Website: lowes
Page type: newsletter-management
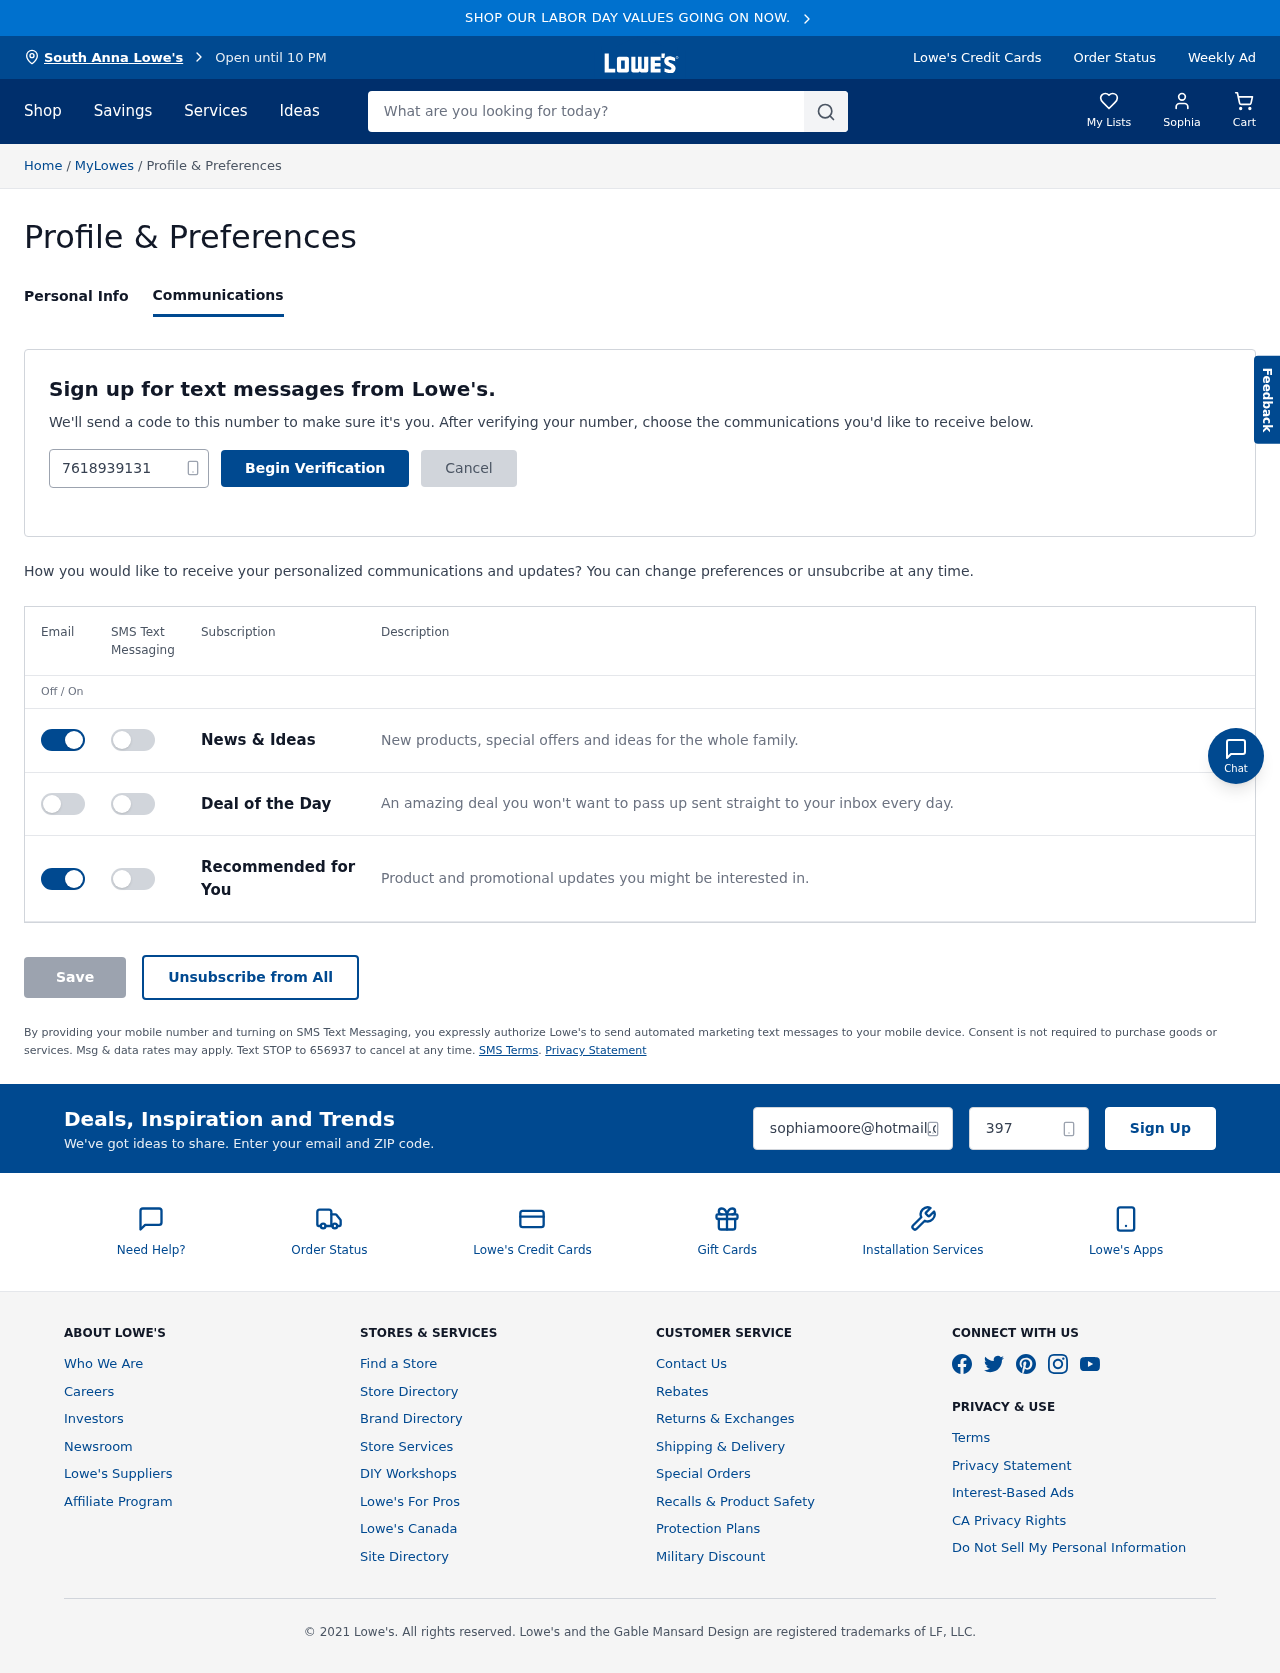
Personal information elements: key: PII_CITY
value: South Anna Lowe's
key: PII_EMAIL
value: sophiamoore@hotmail.com
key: PII_FIRSTNAME
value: Sophia
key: PII_PHONE
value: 7618939131
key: PII_POSTCODE
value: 39765
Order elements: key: ORDER_NUM_ITEMS
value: Cart
Search elements: key: HEADER_SEARCH
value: What are you looking for today?